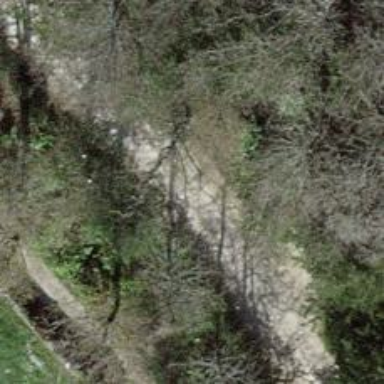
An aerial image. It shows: Driveway leading to service road.